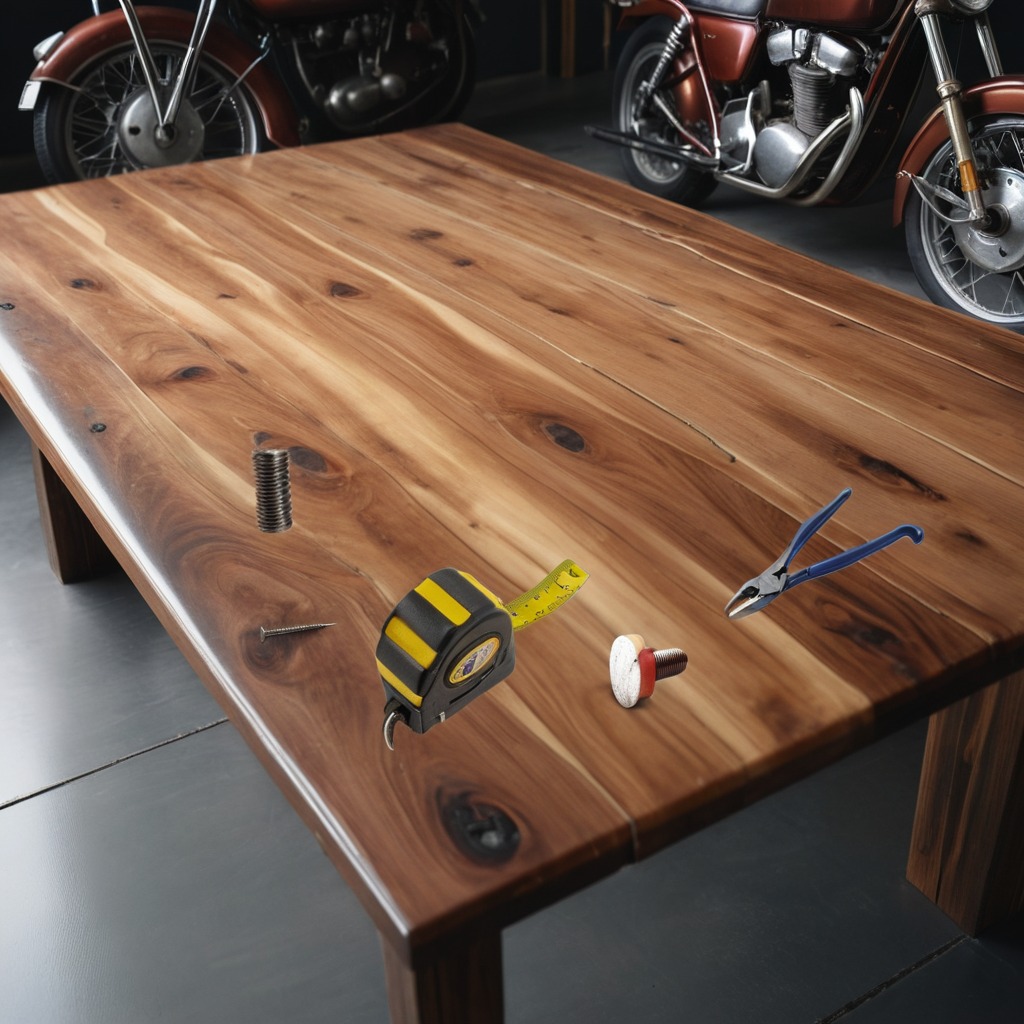
A measuring tape, a metal machine screw, an iron nail, a pair of pliers, and a coiled metal spring are lying on the wooden table in the vintage motorcycle garage.